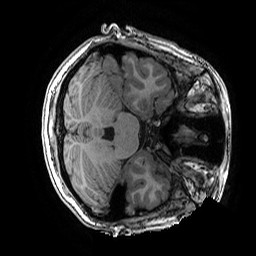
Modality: T1w
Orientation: axial
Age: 19
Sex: female
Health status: ill
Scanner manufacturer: ge
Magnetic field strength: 3 T
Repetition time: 0.007664 s
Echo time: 0.00342 s